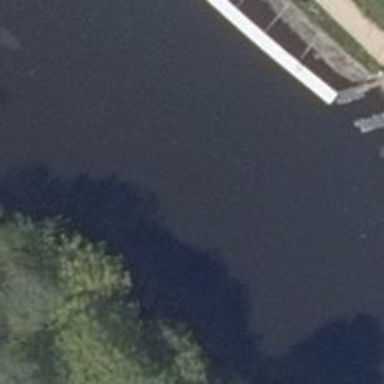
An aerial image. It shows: There is canal with riverbanks.